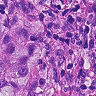
Metastatic tissue present: yes